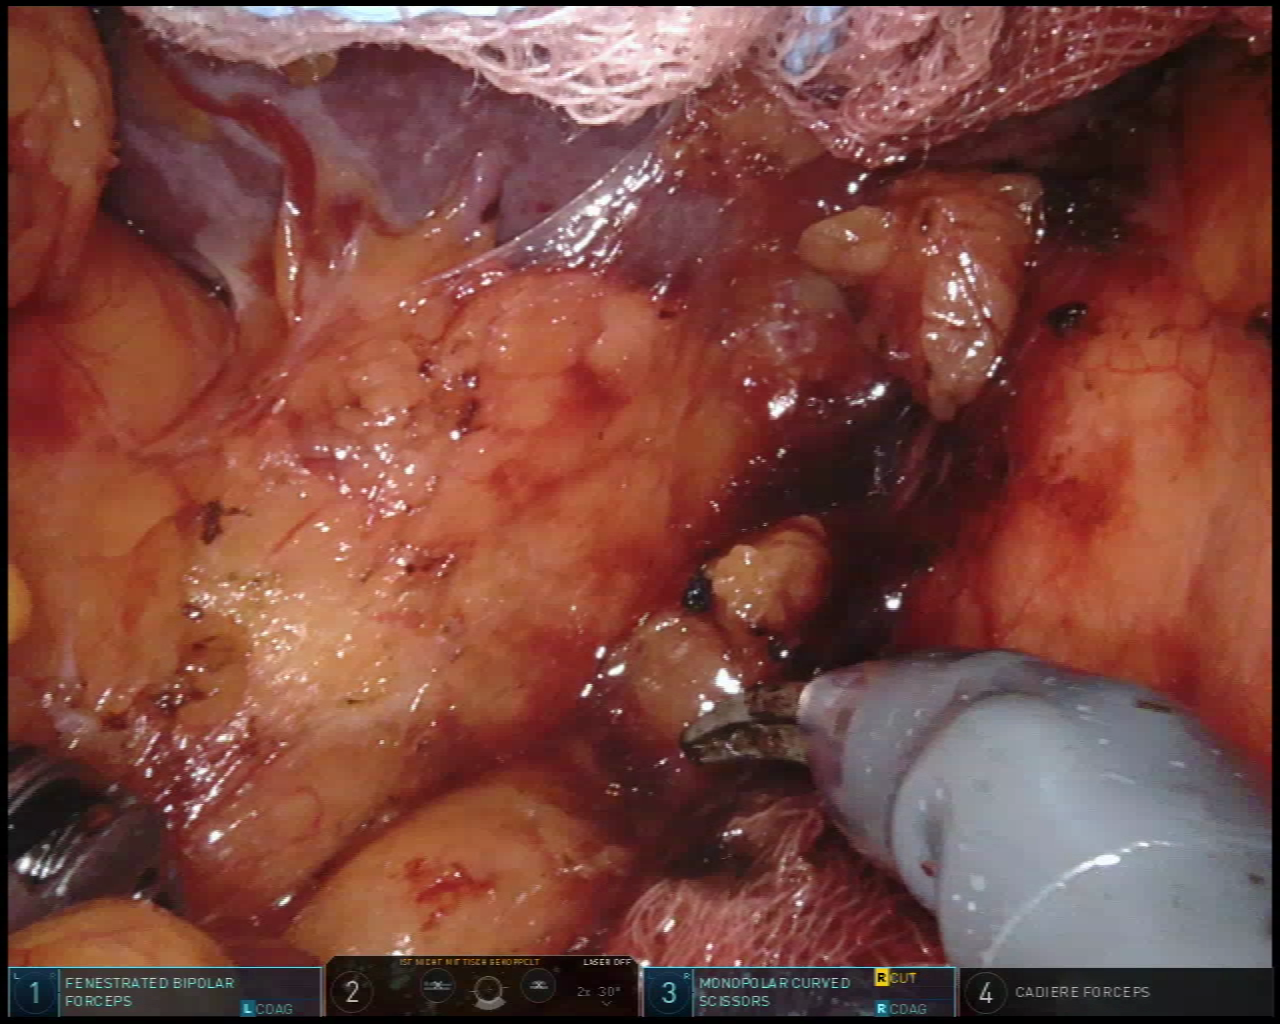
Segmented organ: spleen
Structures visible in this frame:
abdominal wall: no
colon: no
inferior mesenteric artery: no
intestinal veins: no
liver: no
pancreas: no
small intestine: no
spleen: yes
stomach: no
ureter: no
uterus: no
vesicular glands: no